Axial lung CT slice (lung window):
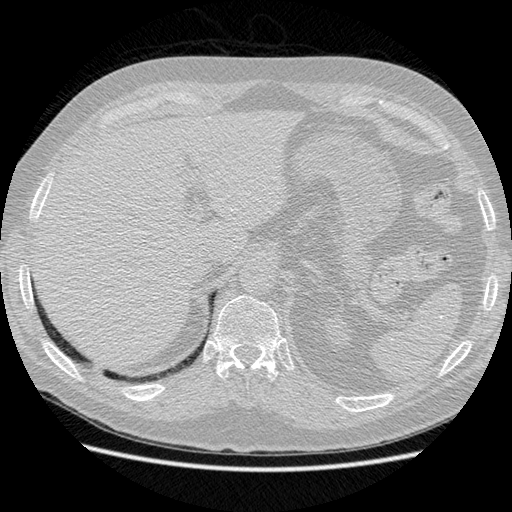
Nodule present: no